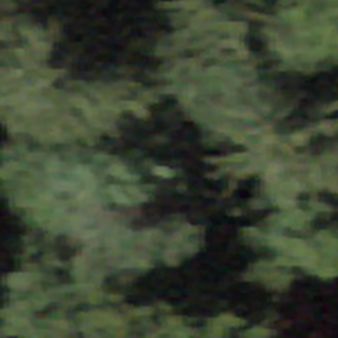
Label: other